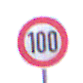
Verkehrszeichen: Geschwindigkeit100
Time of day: MorningAfternoon
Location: Outdoor (Nature)
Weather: Overcast
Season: NotSpecified
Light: Natural